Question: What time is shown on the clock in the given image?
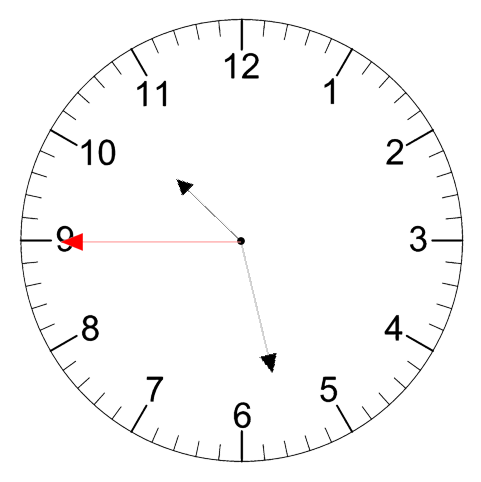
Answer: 10:27:45